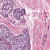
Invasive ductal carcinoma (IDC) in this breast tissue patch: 0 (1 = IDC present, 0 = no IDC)